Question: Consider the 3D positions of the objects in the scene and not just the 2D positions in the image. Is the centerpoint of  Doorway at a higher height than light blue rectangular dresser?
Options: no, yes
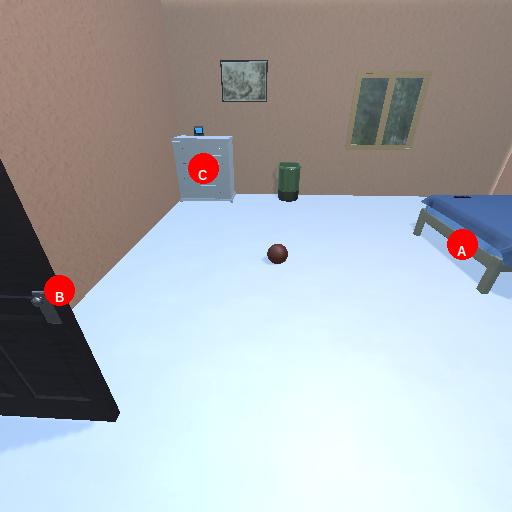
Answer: no